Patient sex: F
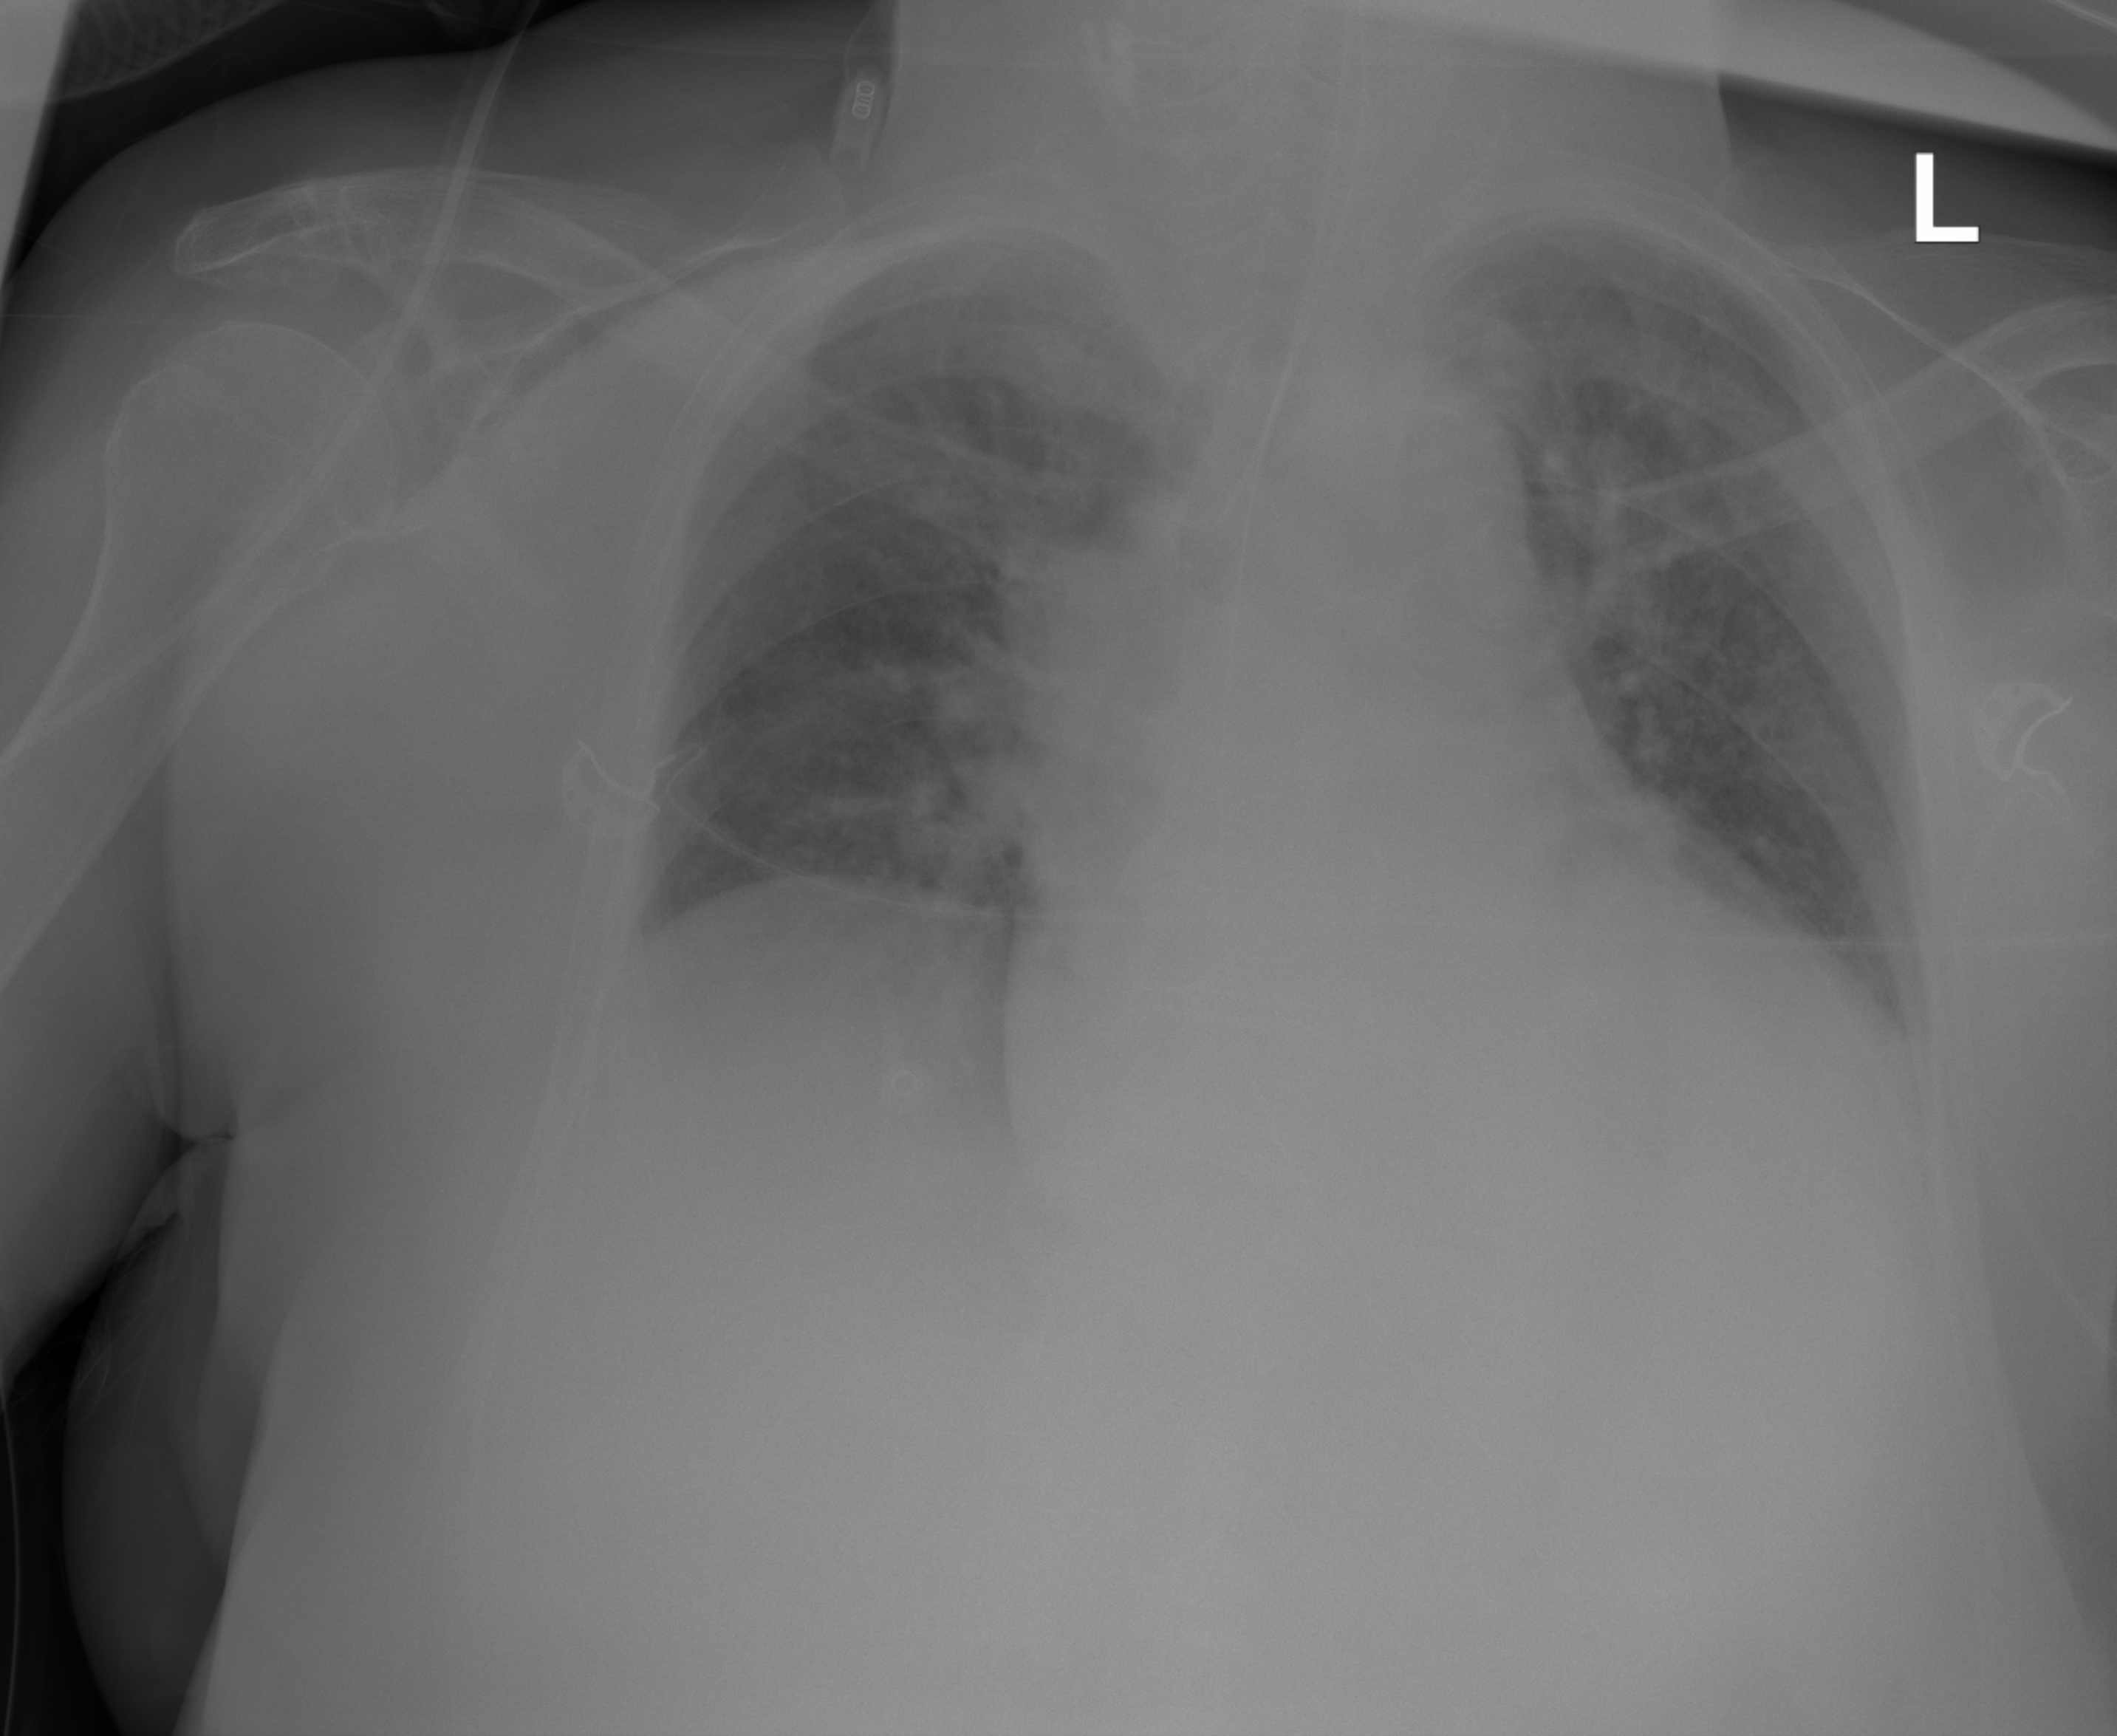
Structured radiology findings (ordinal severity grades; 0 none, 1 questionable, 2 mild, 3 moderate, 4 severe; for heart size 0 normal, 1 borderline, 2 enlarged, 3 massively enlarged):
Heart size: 2
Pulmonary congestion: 2
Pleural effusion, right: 1
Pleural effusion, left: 2
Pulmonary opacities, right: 2
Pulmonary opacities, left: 2
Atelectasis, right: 2
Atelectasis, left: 2